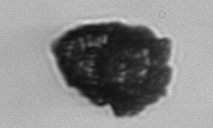
Label: Stenosemella_pacifica